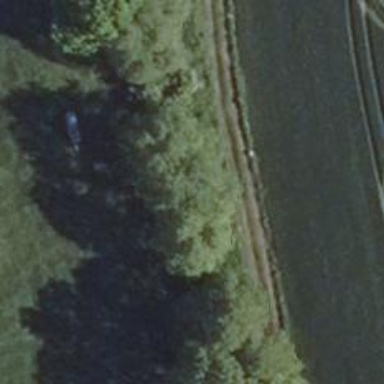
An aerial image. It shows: Row of trees in natural setting.